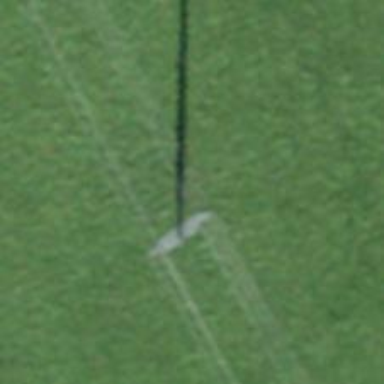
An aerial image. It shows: Concrete power pole.